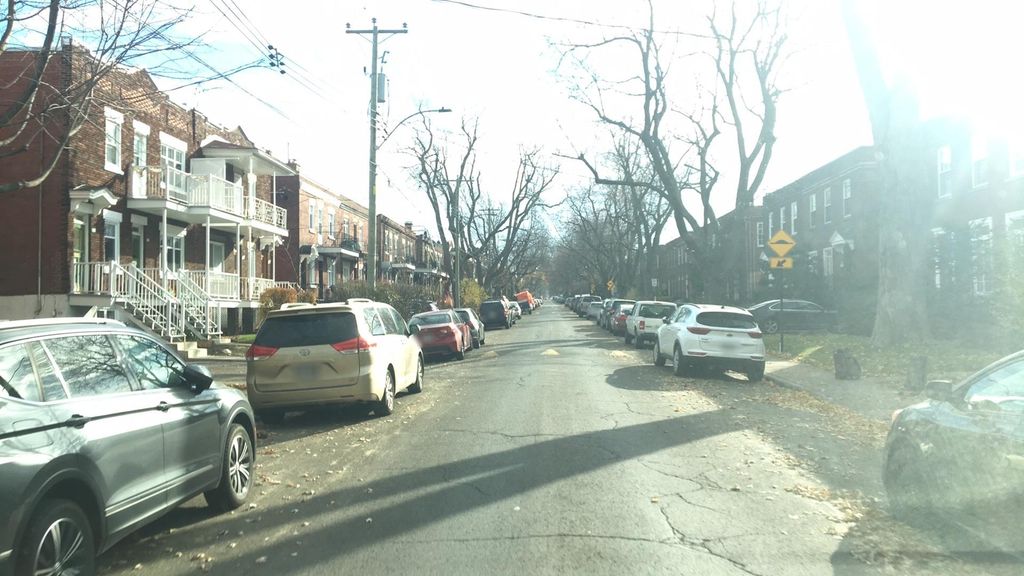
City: montreal